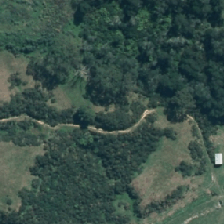
Land cover: grose_broom